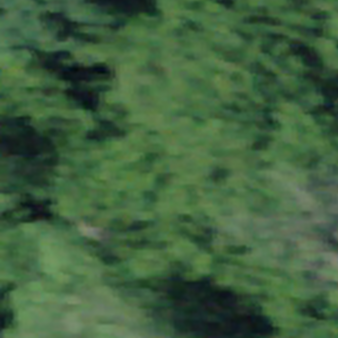
Label: other